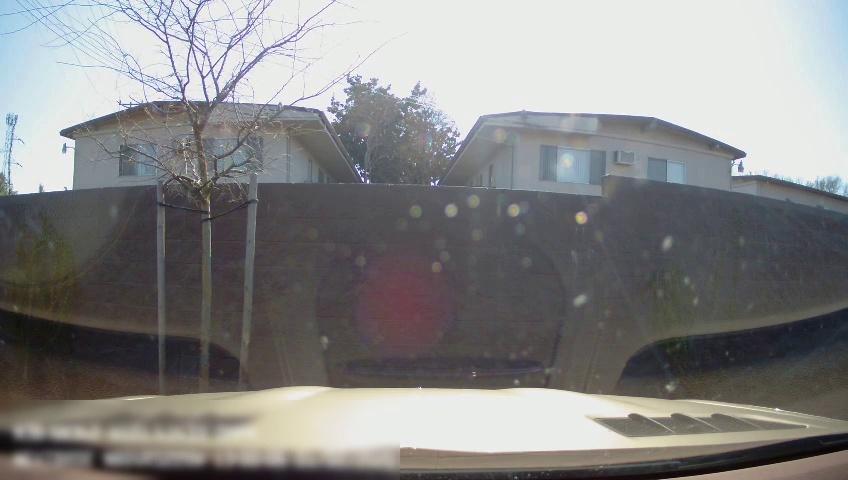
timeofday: Day
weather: Sunny